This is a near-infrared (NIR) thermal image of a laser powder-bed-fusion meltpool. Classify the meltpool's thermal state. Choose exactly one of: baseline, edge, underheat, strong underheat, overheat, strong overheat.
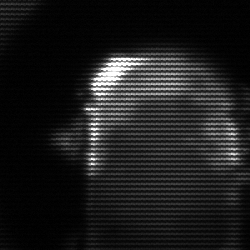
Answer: baseline